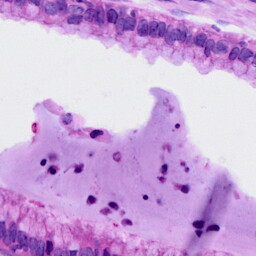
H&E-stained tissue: Cervix